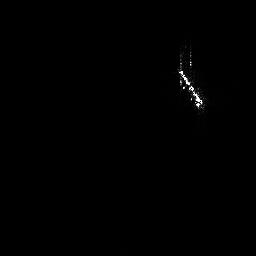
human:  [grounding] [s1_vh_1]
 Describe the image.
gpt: In the satellite image, there is  <ref>1 large ship </ref> <box>[[66, 16, 79, 42, 0]]</box> located at top right.